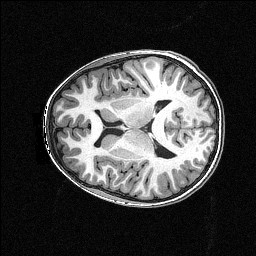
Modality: T1w
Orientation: axial
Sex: female